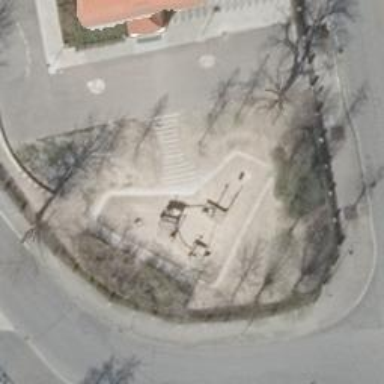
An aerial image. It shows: Playground area for leisure land.